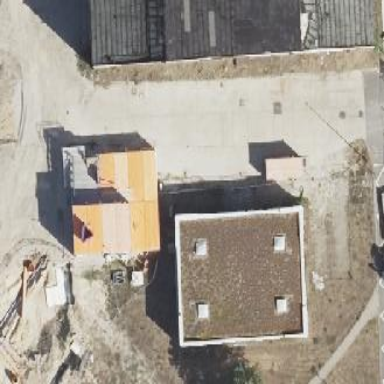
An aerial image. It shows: Industrial building.